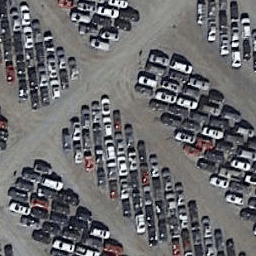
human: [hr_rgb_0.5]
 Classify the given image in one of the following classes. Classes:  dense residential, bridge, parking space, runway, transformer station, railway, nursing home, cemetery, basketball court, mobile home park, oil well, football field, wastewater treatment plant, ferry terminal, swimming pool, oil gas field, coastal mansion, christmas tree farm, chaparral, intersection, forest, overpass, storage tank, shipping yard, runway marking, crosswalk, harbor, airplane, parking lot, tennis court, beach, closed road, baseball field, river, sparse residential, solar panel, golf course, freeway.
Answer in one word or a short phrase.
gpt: parking lot